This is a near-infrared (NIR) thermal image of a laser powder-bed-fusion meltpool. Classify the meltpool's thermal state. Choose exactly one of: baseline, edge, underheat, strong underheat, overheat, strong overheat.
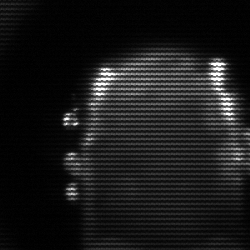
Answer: baseline